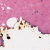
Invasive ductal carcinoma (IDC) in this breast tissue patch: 0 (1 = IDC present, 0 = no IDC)